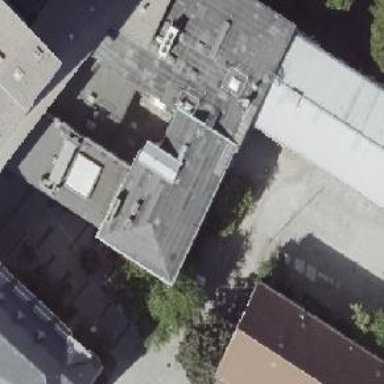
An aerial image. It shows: Building with hipped roof design.